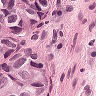
Metastatic tissue present: yes